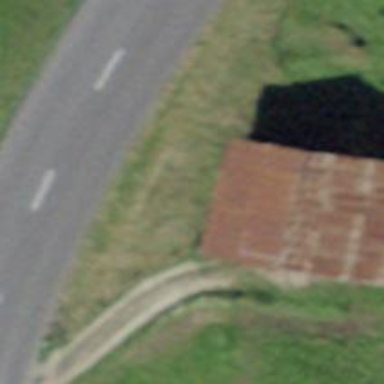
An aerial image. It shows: Barn.